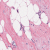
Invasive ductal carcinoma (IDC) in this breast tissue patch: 0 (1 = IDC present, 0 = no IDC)